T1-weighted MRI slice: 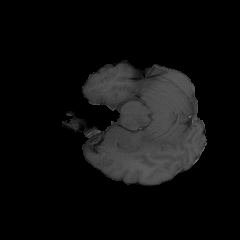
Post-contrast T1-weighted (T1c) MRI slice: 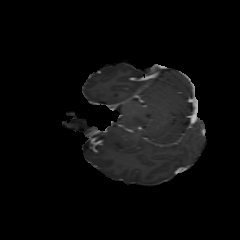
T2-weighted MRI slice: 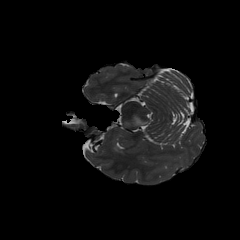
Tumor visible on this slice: yes